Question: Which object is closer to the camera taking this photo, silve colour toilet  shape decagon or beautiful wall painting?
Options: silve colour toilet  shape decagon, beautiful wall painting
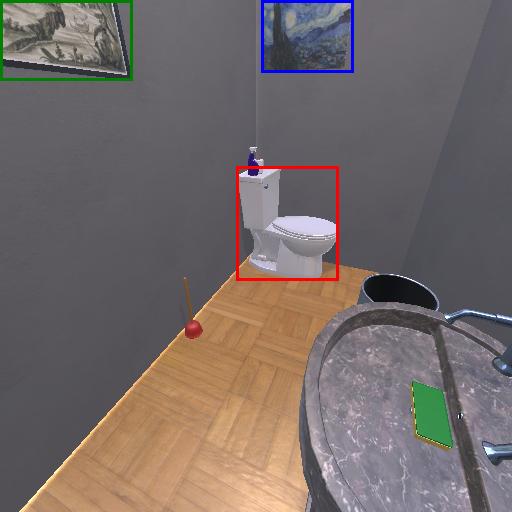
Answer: silve colour toilet  shape decagon